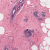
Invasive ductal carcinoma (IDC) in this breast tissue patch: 0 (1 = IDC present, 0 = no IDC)